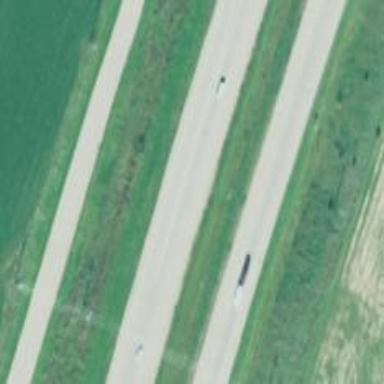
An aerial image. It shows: Motorway for motor vehicles.